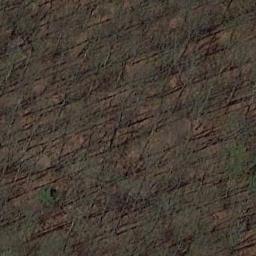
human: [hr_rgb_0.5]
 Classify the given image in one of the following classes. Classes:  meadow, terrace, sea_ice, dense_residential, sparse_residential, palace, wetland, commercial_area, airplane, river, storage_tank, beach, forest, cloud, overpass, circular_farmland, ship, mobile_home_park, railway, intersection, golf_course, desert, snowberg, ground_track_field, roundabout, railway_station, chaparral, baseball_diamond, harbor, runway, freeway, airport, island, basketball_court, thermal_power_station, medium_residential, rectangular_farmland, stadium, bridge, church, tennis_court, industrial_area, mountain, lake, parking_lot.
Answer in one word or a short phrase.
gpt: forest